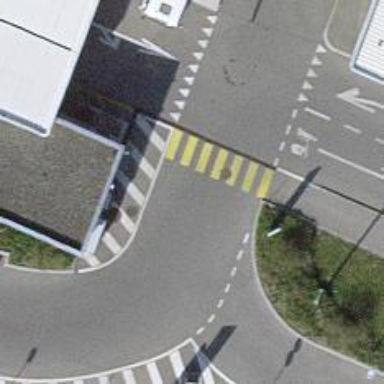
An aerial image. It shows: Uncontrolled road crossing with markings.